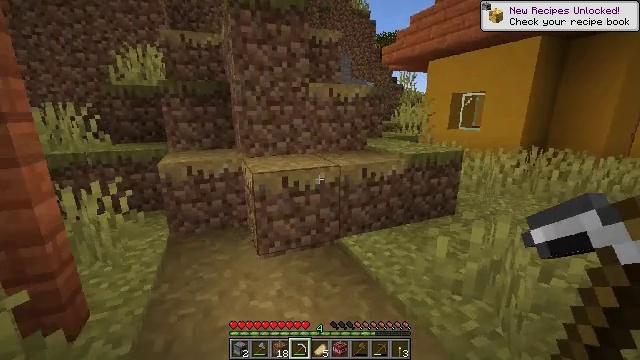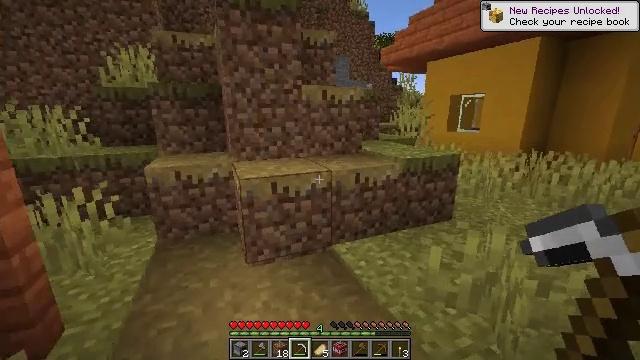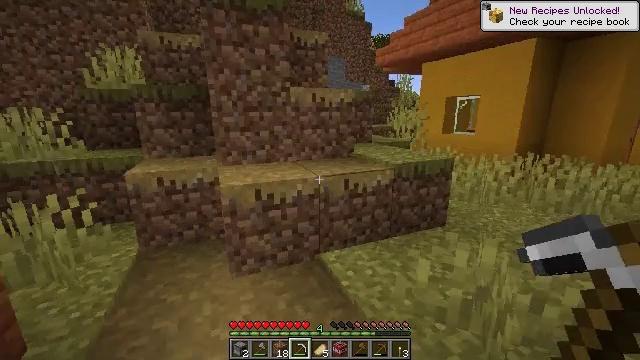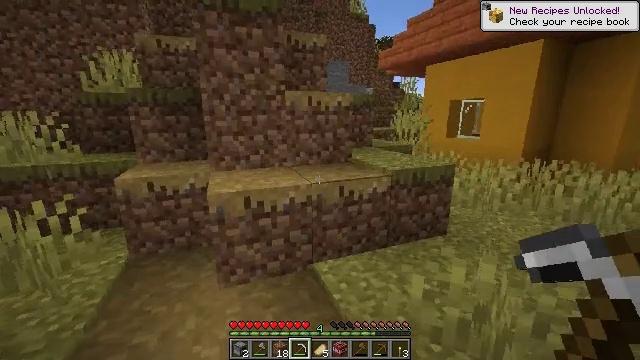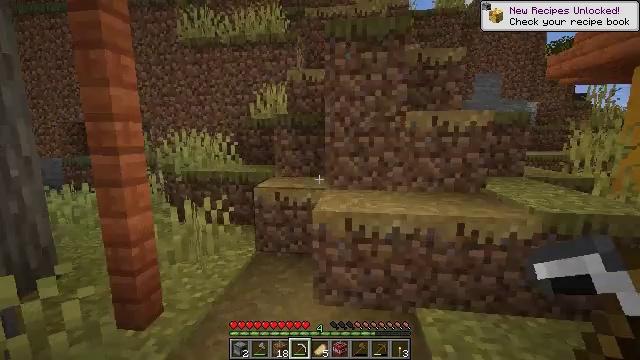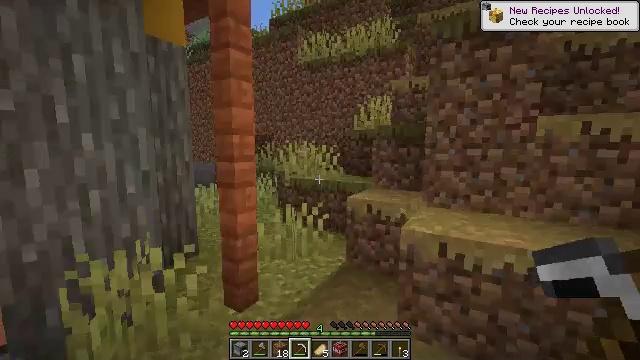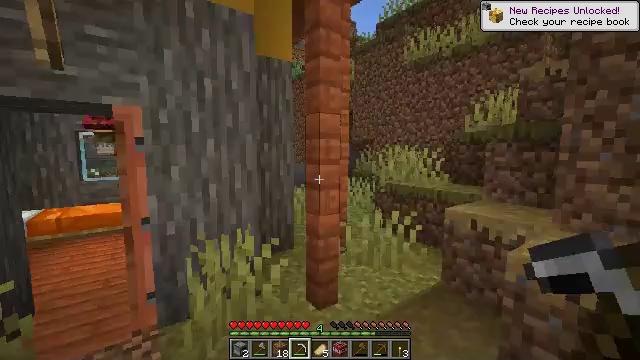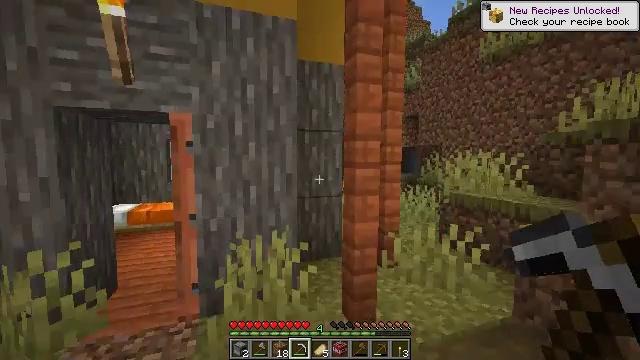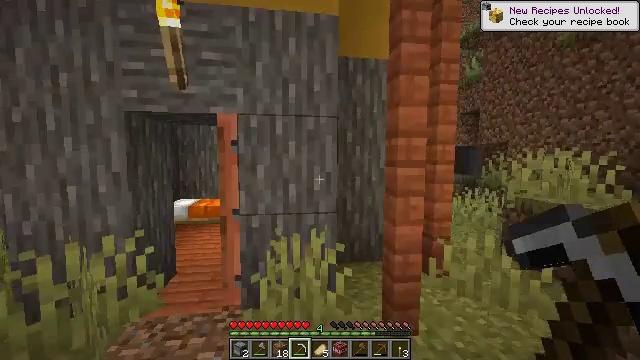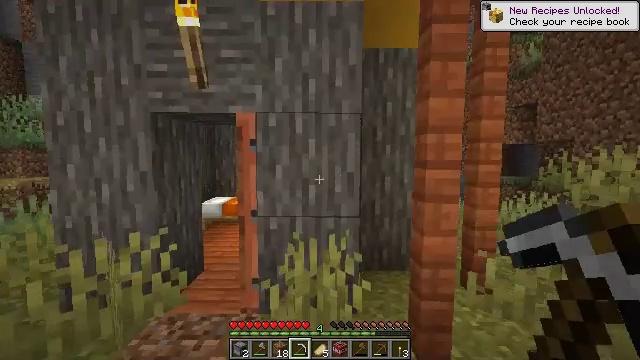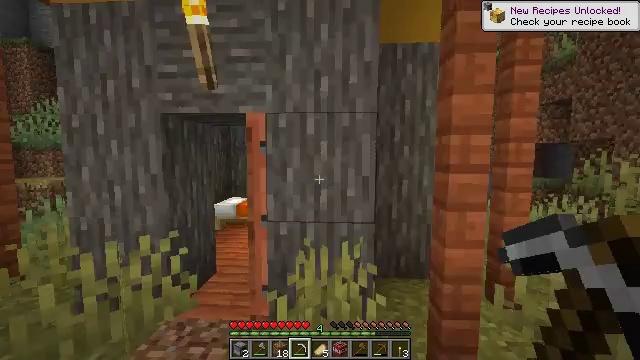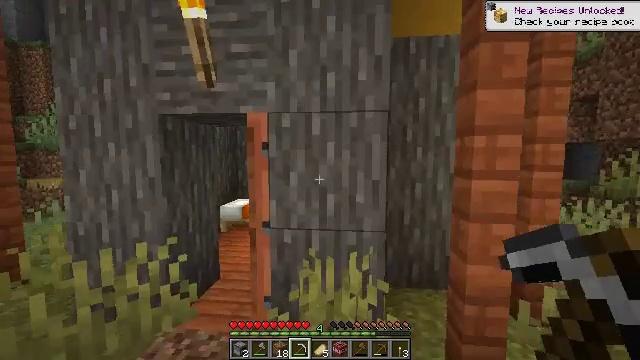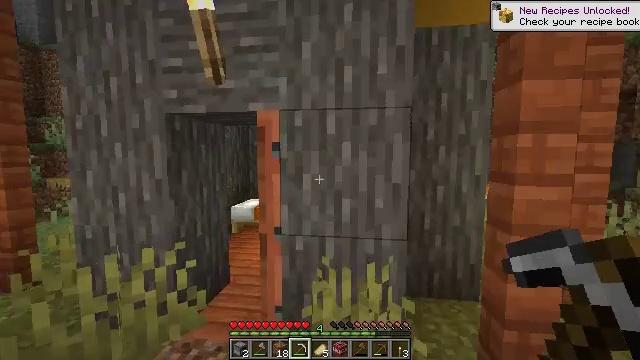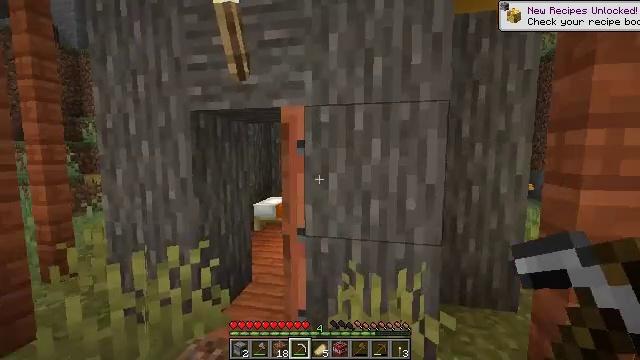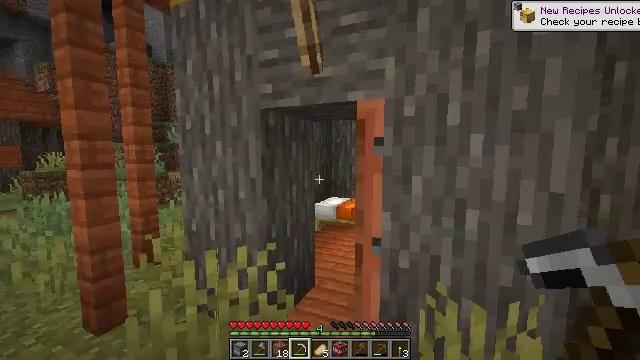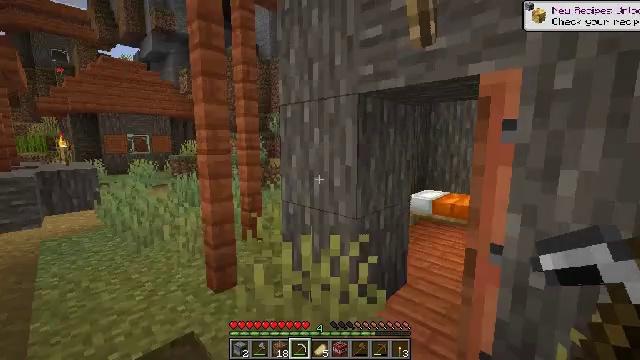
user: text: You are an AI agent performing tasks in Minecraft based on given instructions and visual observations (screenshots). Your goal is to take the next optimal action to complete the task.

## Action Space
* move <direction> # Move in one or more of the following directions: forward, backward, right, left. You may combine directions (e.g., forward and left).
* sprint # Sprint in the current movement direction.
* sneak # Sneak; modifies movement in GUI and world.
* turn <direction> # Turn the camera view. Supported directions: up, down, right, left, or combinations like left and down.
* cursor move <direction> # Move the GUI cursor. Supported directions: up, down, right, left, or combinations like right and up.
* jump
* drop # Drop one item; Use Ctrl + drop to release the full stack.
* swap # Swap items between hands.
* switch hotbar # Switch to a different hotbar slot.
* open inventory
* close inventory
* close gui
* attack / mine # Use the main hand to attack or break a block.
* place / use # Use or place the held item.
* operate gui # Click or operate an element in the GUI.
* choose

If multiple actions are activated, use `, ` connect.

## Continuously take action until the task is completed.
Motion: motion action
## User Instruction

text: Collect acacia wood blocks.
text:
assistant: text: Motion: move forward and move right
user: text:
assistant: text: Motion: move forward and move right
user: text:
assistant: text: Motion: move forward and move right, turn left
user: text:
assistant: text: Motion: move forward and move right, turn left and up
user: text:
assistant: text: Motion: move forward and move right, turn left and up
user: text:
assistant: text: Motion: move forward and move right, turn left
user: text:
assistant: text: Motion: move forward and move right, turn left and up
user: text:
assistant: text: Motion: move forward and move right, turn left
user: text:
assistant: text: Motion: move forward, turn left
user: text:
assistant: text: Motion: move forward, turn left
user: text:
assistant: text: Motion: move forward, turn left
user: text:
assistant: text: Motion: move forward and move left, turn left
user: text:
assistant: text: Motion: move forward and move left, turn left
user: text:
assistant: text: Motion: move forward and move left, turn left
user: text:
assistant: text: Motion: move forward and move left, turn left and down
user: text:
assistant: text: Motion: move forward and move left, turn left
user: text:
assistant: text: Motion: move forward and move left, turn left
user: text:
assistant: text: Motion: move forward and move left
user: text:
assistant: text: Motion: move forward and move left
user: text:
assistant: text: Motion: move forward and move left
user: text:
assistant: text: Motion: move forward, turn left
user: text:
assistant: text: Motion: turn left
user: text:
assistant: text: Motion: move forward, turn left
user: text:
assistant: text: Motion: move forward, turn left
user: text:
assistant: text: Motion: move forward, turn left
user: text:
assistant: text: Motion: turn left
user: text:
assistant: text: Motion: turn left
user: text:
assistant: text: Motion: move forward, turn left
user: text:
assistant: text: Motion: move forward
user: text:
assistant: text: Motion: move forward